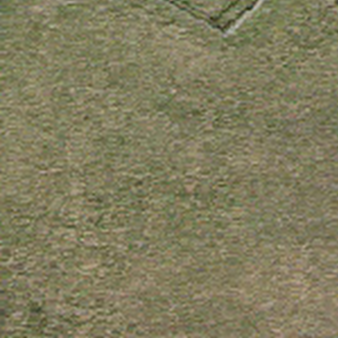
Label: other